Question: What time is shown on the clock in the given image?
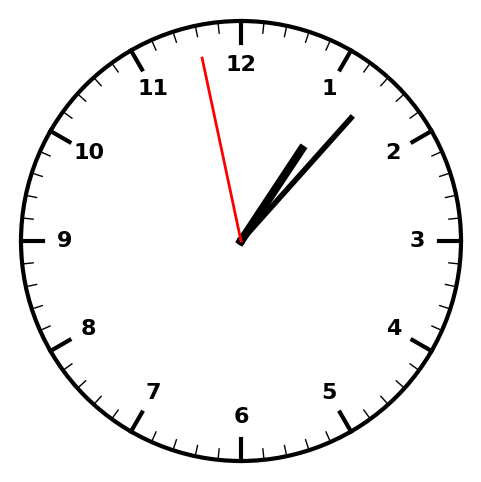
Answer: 01:06:58